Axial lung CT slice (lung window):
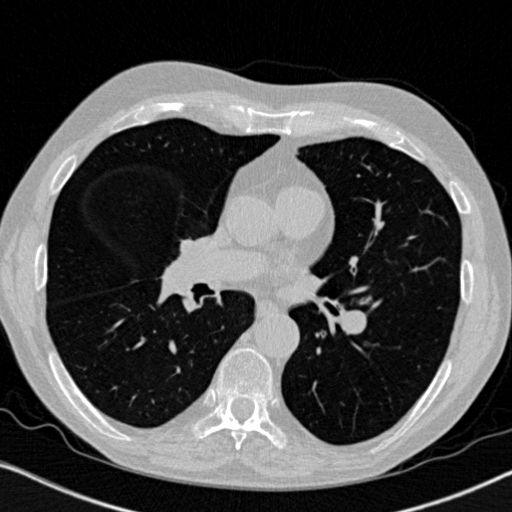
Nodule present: no